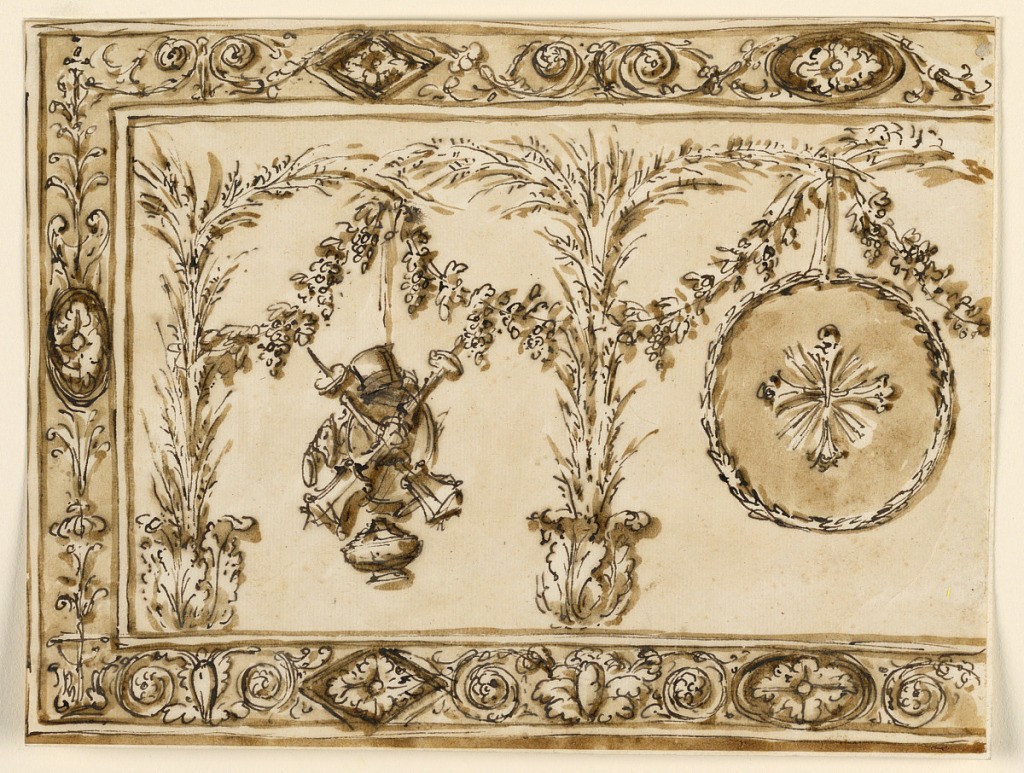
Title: Design for an Embroidered Frontal
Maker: Giuseppe Barberi, Italian, 1746–1809
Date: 1780-1790
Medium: Pen and brown ink, brush and brown wash on lined off-white laid paper
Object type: Drawing
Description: The left side is shown. Sheaves, rising from acanthus calices, are intended to form there arcades, in which hang, above, nine festoons, and in the center, downwards, a circular medallion with a cross. Laterally a trophy of alter objects. Decorated border.